Field crop: maize
Growth stage: 2
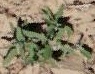
Species: atriplex